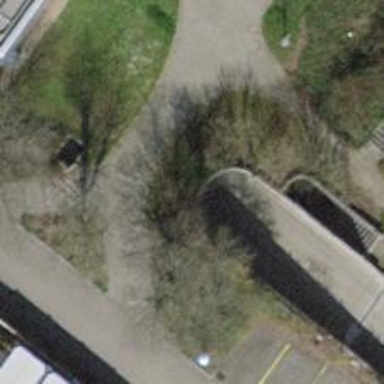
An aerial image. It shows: Parking entrance.